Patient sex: M
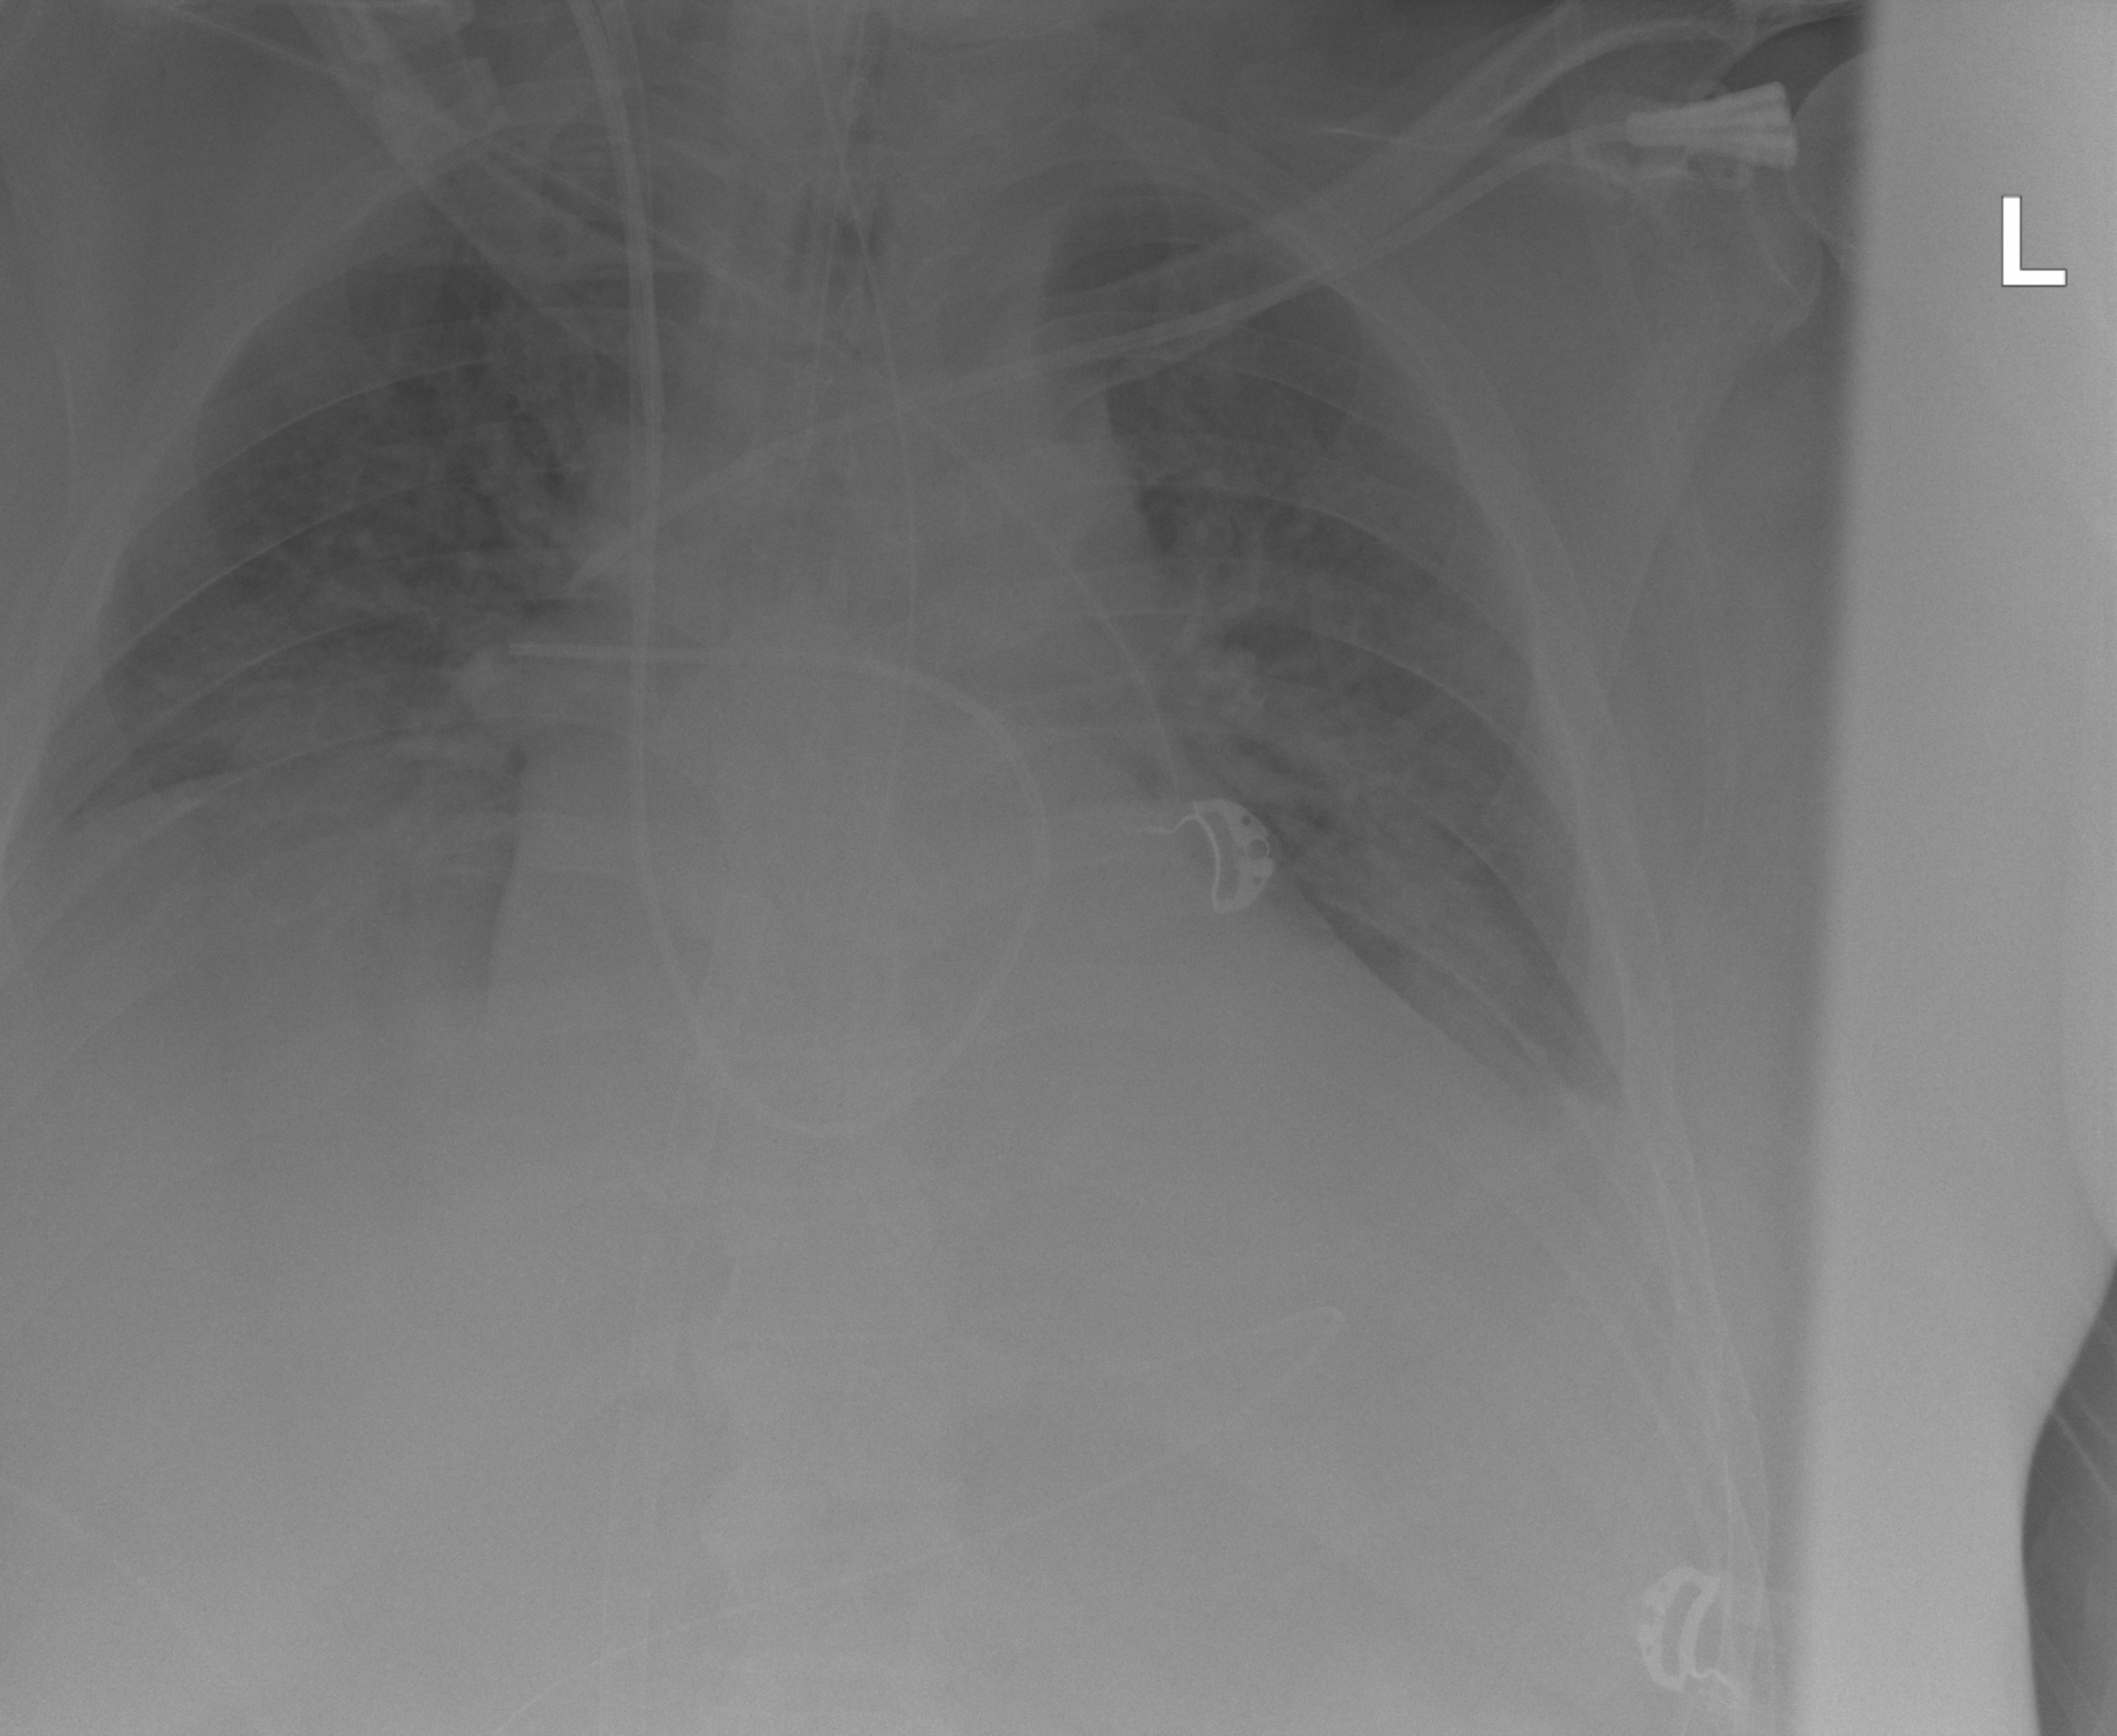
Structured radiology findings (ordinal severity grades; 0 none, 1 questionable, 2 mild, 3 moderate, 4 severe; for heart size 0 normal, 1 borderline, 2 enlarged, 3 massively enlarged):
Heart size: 2
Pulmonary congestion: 3
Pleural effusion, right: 2
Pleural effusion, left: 2
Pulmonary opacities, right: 0
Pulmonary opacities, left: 0
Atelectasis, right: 2
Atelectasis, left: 2